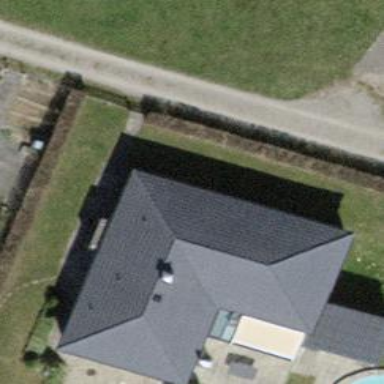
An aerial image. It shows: Detached building with gabled roof.